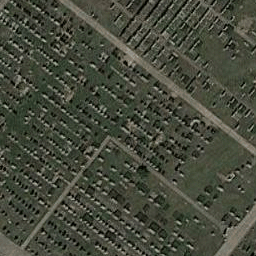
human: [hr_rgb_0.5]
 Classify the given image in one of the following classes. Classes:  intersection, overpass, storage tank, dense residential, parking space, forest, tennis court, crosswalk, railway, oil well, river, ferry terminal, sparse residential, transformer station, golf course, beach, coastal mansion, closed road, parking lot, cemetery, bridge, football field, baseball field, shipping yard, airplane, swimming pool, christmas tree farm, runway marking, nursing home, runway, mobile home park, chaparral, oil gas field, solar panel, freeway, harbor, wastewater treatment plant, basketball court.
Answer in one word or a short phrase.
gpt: cemetery